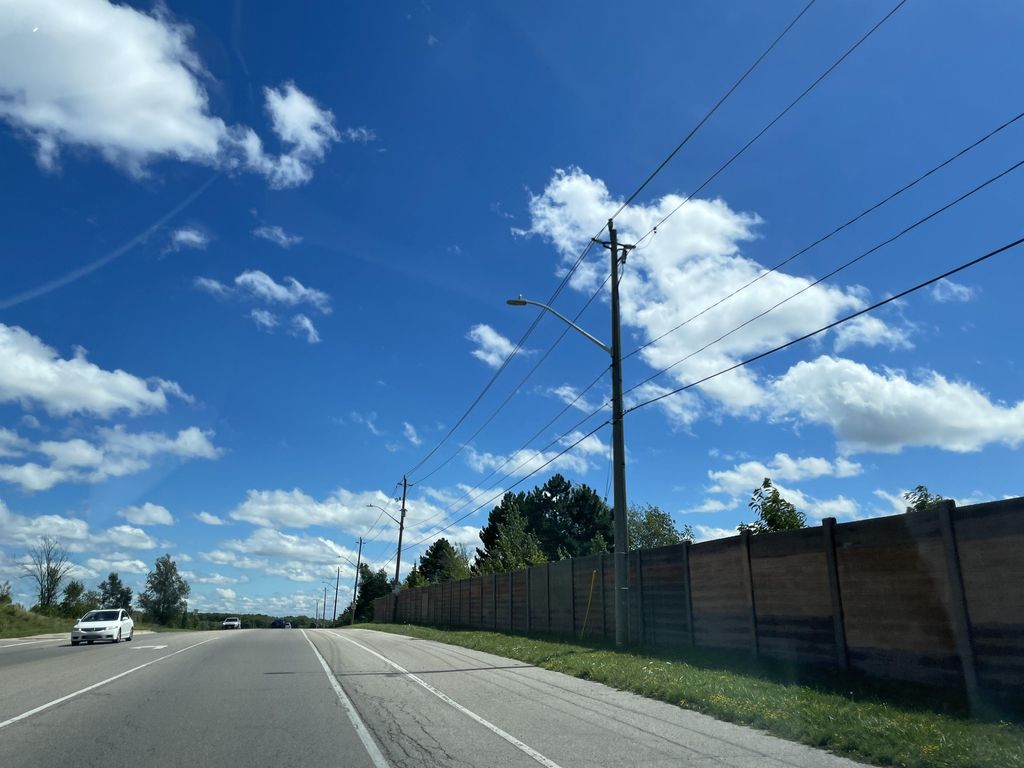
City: kitchener-waterloo